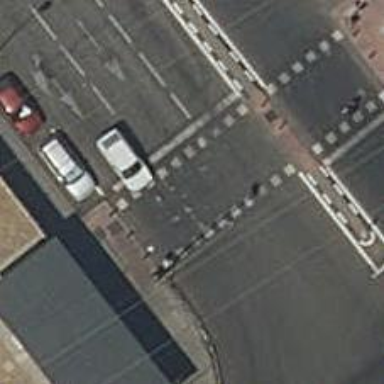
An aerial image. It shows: Road with traffic signals at crossing.